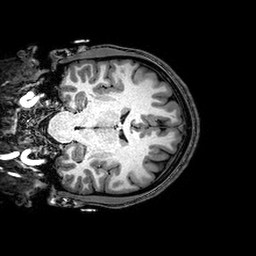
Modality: T1w
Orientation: coronal
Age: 23
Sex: male
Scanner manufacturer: philips
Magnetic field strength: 3 T
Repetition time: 0.00818 s
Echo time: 0.00373 s